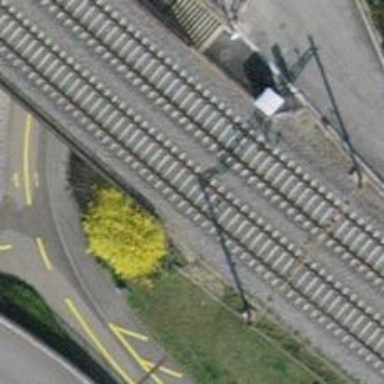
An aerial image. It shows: Railway bridge with electrified tracks and single rail.